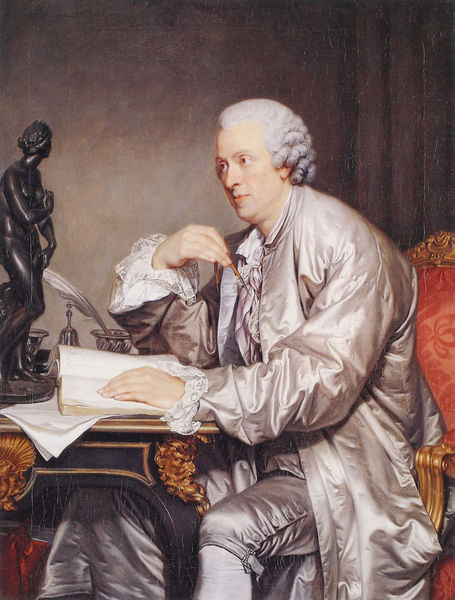
Titel: Claude-Henri Watelet
Künstler: Jean-Baptiste Greuze
Institution: Paris, Musée du Louvre
Schlagwörter: feder, gemälde, hand, mann, nackt, umhang, weiß, sitzen, glas, grau, stuhl, tisch, blick, rot, hemd, wand, barock, samt, silber, spitze, portrait, porträt, öl, gold, haare, interieur, mantel, sessel, sitzend, adel, locke, locken, renaissance, skulptur, statue, perücke, schrift, lehne, bezug, dichter, bronze, nachdenklich, rüschen, knie, antike, buch, autor, leinwand, statuette, stul, schreiben, teufel, venus, leser, gelehrter, kniebund, staute, zirkel, mathematiker, schreibzeug